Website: slack
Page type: billing-address
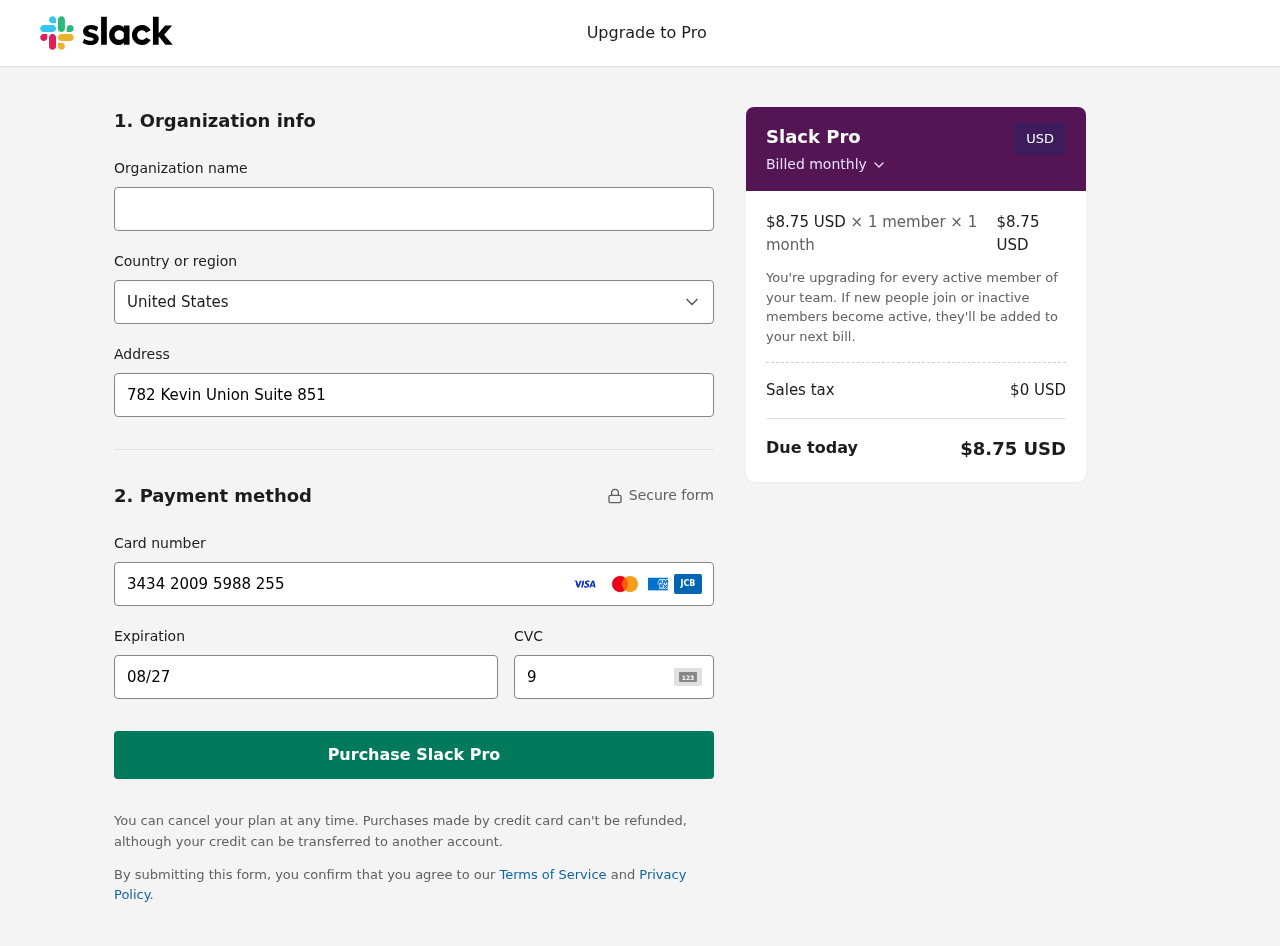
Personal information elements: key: PII_CARD_CVV
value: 9181
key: PII_CARD_EXPIRY
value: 08/27
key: PII_CARD_NUMBER
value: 3434 2009 5988 255
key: PII_COUNTRY
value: United States
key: PII_STREET
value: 782 Kevin Union Suite 851
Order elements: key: ORDER_PRICE_PER_MEMBER
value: $8.75 USD
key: ORDER_MEMBER_COUNT
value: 1
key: ORDER_MONTH_COUNT
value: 1
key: ORDER_SUBTOTAL
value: $8.75 USD
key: ORDER_TAX
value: $0
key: ORDER_TOTAL
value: $8.75 USD